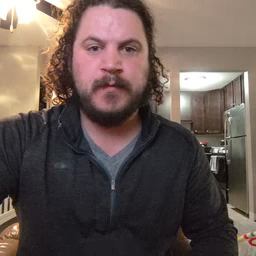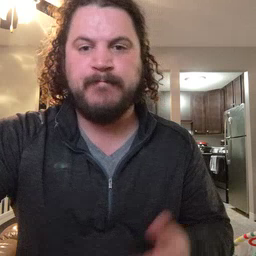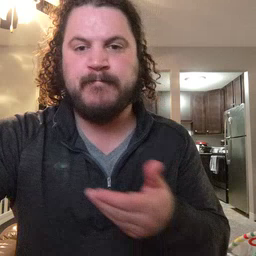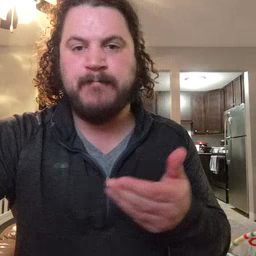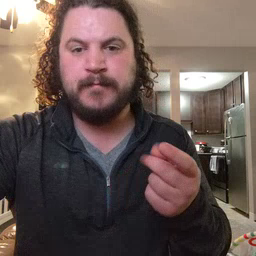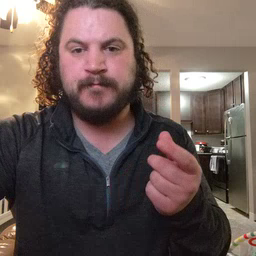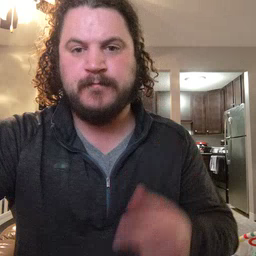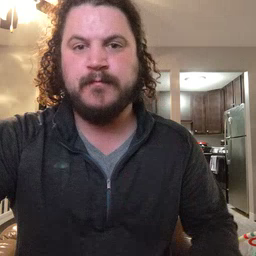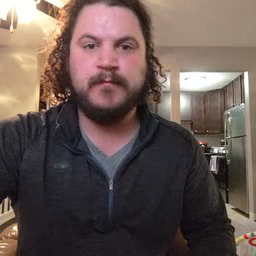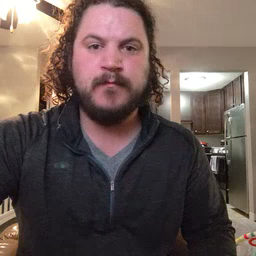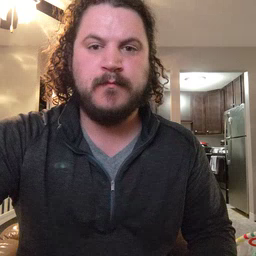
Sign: puppy